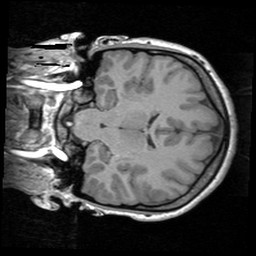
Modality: T1w
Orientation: coronal